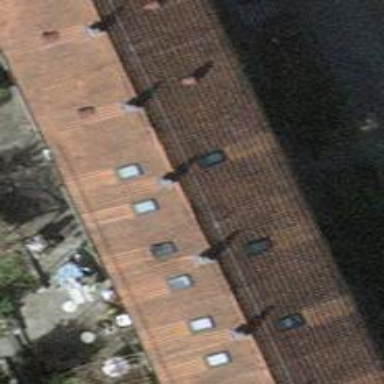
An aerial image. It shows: Gabled house with roof tiles in beige color. The roof is oriented across the building and its color is orangish red.